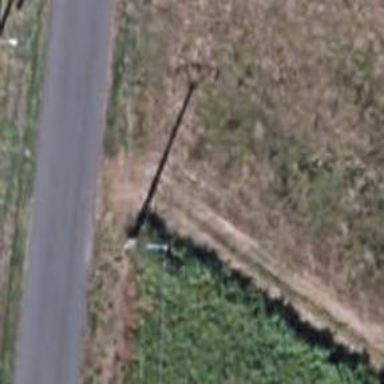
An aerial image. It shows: Power line is depicted.